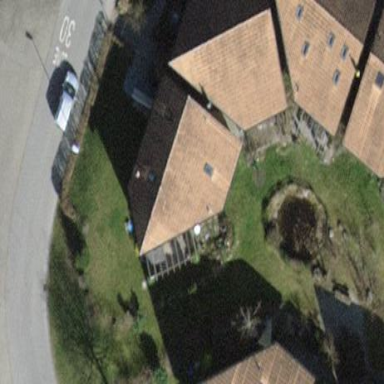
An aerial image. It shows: Simple and straightforward house.